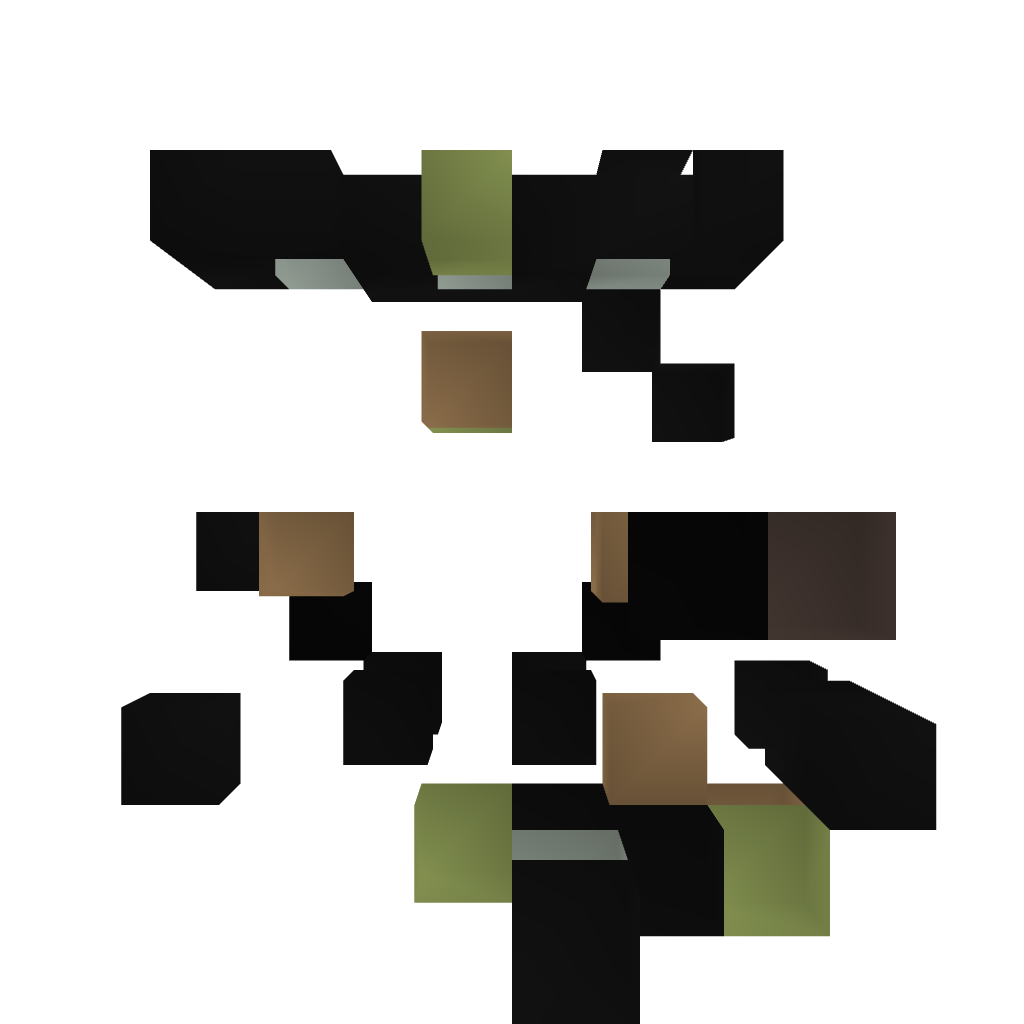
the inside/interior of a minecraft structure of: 3x3 completely hidden piston door